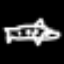
Label: airplane